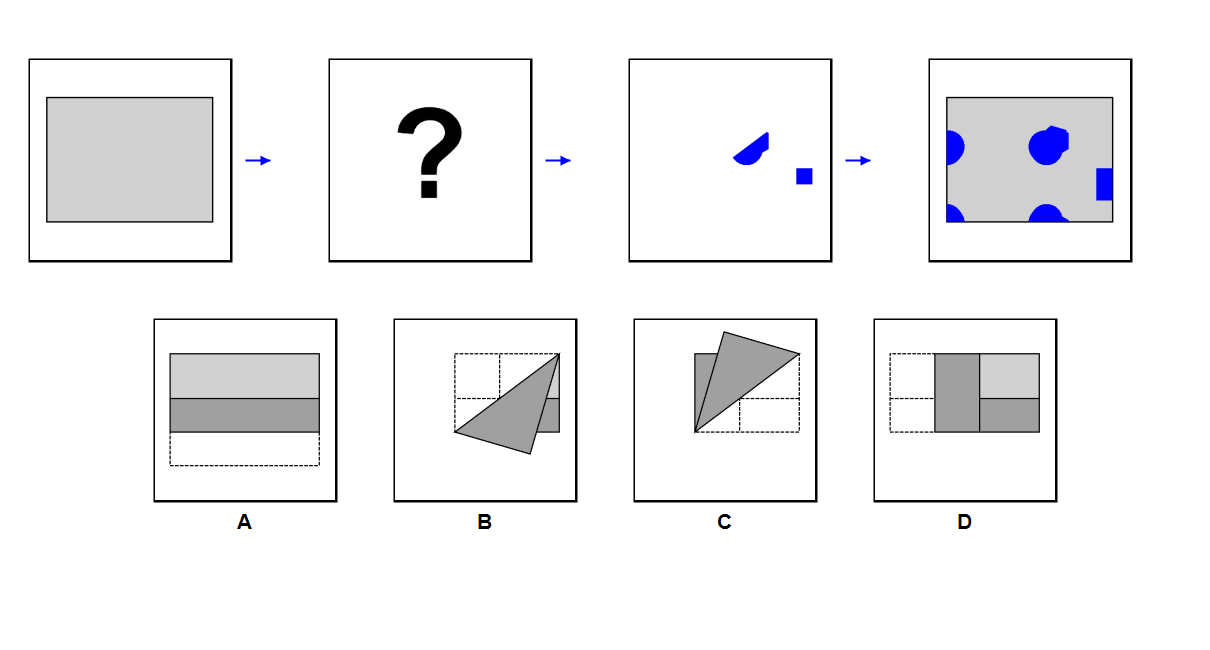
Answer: C